【题型】解答题　【知识点】函数　【难度】easy
“跳台滑雪”是冬奥会中的一个比赛项目，俗称“勇敢者的游戏”，观赏性和挑战性极强．如图：一个运动员从起滑门点$A$出发，沿着助滑道曲线$f(x)=-\sqrt{b^2-x^2}(-b\leq x\leq0)$滑到台端点$B$起跳，然后在空中沿抛物线$g(x)=ax^2-20ax-b(x>0)$飞行一段时间后在点$C$着陆，线段$BC$的长度称运动员的飞行距离，计入最终成绩．已知$g(x)=ax^2-20ax-b$在区间$[0,30]$上的最大值为-30，最小值为-70．
(1)求实数$a$，$b$的值及助滑道曲线$AB$的长度．

(2)若运动员某次比赛中着陆点$C$与起滑门点$A$的高度差为120米，求他的飞行距离(精确到米，$\sqrt{5}\approx2.236$)．
【解答】
【答案】(1)$a=-\frac{1}{10}$，$b=40$，助滑道曲线$AB$的长度为$20\pi$米

(2)89米

【知识点】利用给定函数模型解决实际问题、由标准方程确定圆心和半径、根据二次函数的最值或值域求参数

【分析】(1) 令$y=f(x)$，即可得到$x^2+y^2=b^2$，$(-b\leq x\leq0,-b\leq y\leq0)$，即可得到$f(x)$的几何意义，根据二次函数的性质得到$g(10)=-30$，$g(30)=-70$，即可求出$a$、$b$的值，从而求出曲线$AB$的长度；

(2) 由(1)可得$g(x)$的解析式，依题意可得$y_C=-120$，代入解析式中解出$x$，即可求出$C$点坐标，根据两点间的距离公式计算可得；

【详解】(1) 解：因为$f(x)=-\sqrt{b^2-x^2}(-b\leq x\leq0)$，令$y=f(x)$，则$x^2+y^2=b^2$，$(-b\leq x\leq0,-b\leq y\leq0)$，

所以$f(x)=-\sqrt{b^2-x^2}(-b\leq x\leq0)$表示以$(0,0)$为圆心，半径$r=b$的$\frac{1}{4}$圆弧，

因为$g(x)=ax^2-20ax-b(x>0)$由图象可知函数开口向下，

所以$a<0$，又对称轴为$x=-\frac{-20a}{2a}=10$，又$|30-10|>|10-0|$，

所以当$x=10$时$g(x)_{\max}=g(10)=-100a-b=-30$，$g(30)=300a-b=-70$，

解得$\begin{cases}
a=-\frac{1}{10} \\
b=40
\end{cases}$，所以$\overset{\frown}{AB}=\frac{1}{4}\times2\pi\times40=20\pi$，

即$a=-\frac{1}{10}$，$b=40$，助滑道曲线$AB$的长度为$20\pi$米．

(2) 解：依题意可得$A(-40,0)$，$B(0,-40)$，$y_C=-120$，

由(1)可得$g(x)=-\frac{1}{10}x^2+2x-40(x>0)$，

令$g(x)=-120$，即$-\frac{1}{10}x^2+2x-40=-120$，解得$x_1=40$，$x_2=-20$（舍去）；

所以$C(40,-120)$，所以$|BC|=\sqrt{40^2+(-40+120)^2}=40\sqrt{5}\approx89$，

即该运动员飞行距离约为89米；

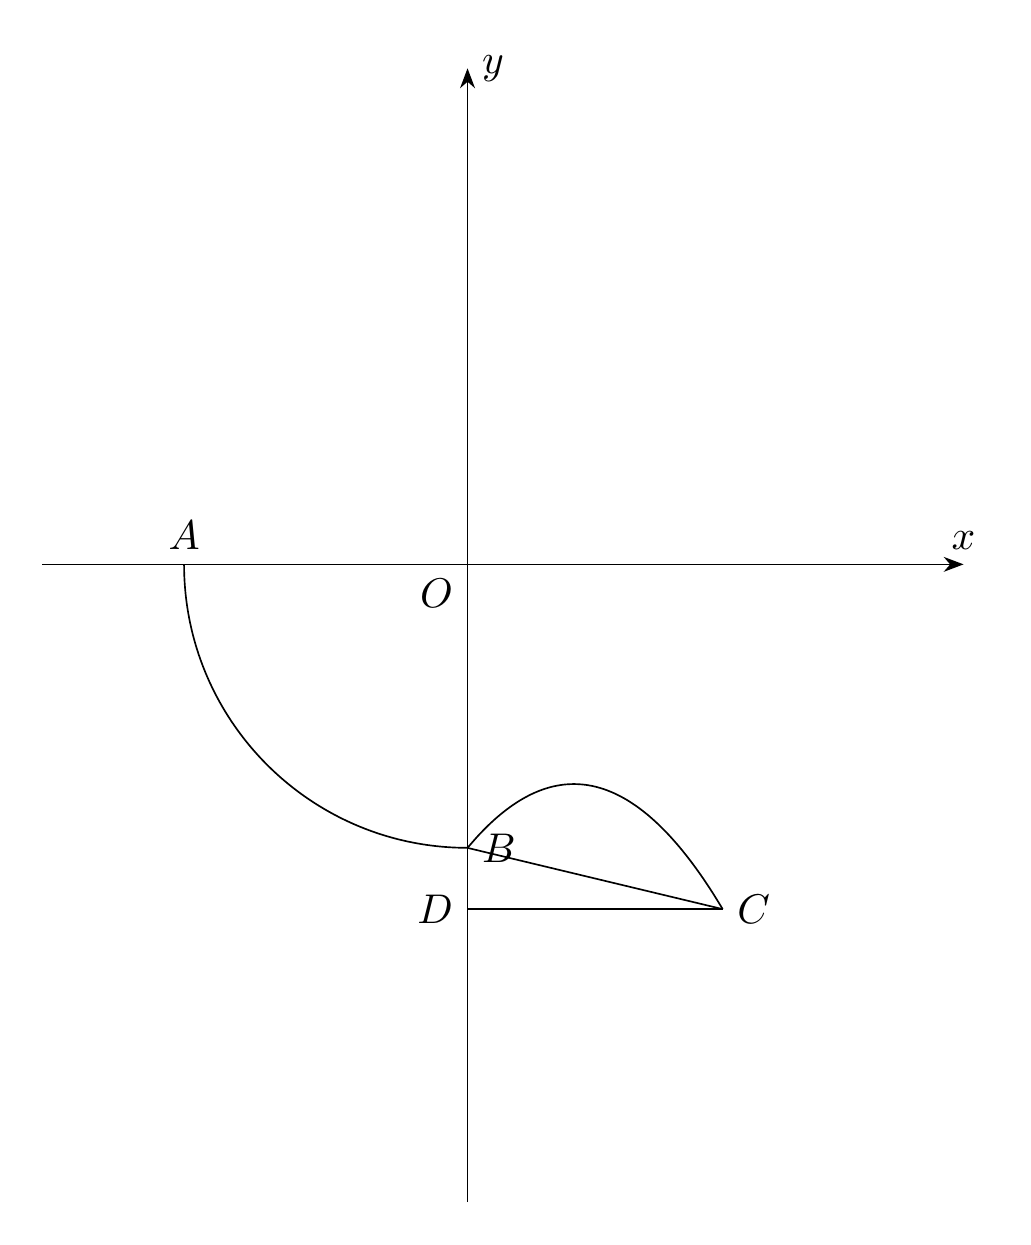